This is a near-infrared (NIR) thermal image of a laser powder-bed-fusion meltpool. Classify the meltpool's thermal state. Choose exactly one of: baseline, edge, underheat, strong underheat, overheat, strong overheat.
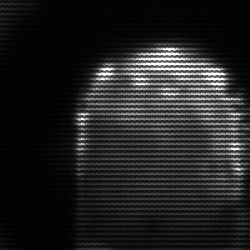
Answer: baseline